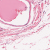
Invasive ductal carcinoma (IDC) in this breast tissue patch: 0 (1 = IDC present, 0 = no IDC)